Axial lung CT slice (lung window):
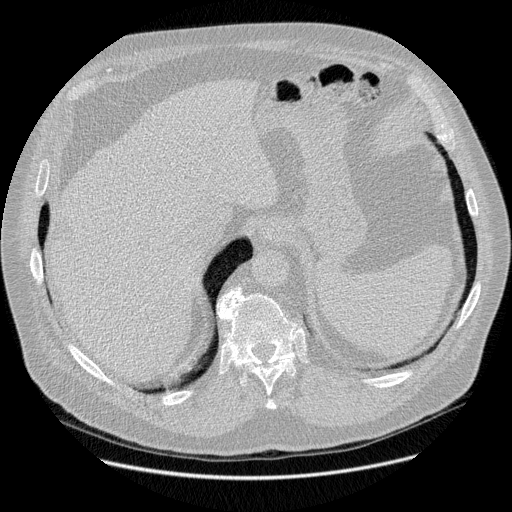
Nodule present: no